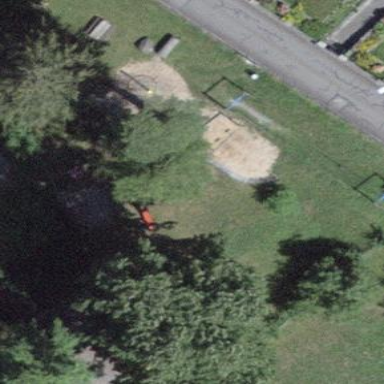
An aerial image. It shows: Playground area for leisure activities on the land.